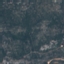
Land use / land cover: HerbaceousVegetation